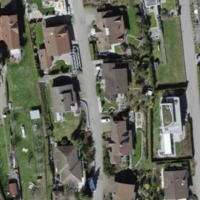
EUNIS habitat code: 54
Species observed at this site:
Corylus avellana